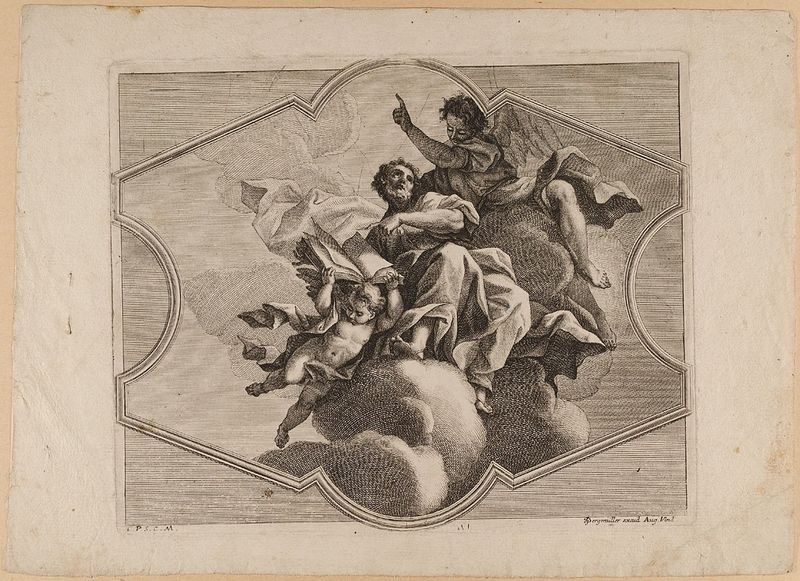
Titel: Evangelist Matthäus auf Wolken, Blatt aus der Folge 'Deckenmalerei'
Künstler: Johann Georg Bergmüller
Standort: Hamburg
Institution: Museum für Kunst und Gewerbe Hamburg
Schlagwörter: wolken, wolke, malerei, barock, engel, putte, papier, grafik, graphik, fotografie, photographie, buch, druckgraphik, druckgrafik, radierung, deckenmalerei, reproduktionen, barockzeit, barockzeitalter, druckerzeugnisse, matthäus, ornamentstich, vorlageblätter